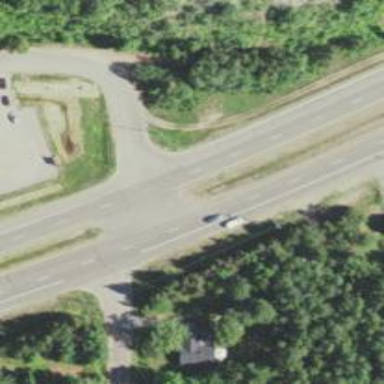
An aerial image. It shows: Trunk link highway.